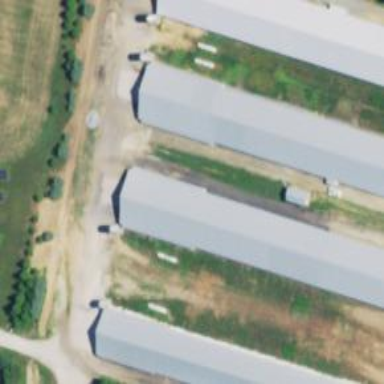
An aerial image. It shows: Farm auxiliary building.